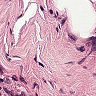
Metastatic tissue present: no